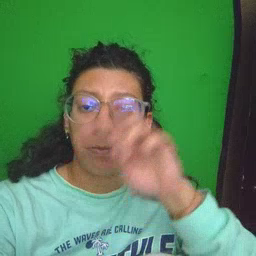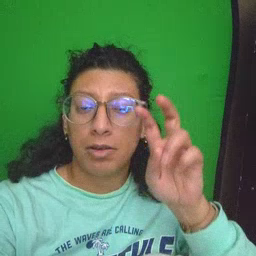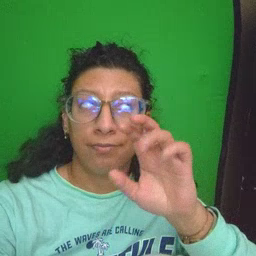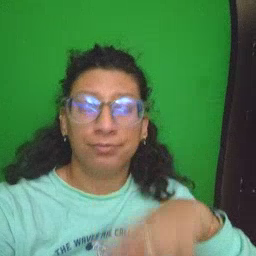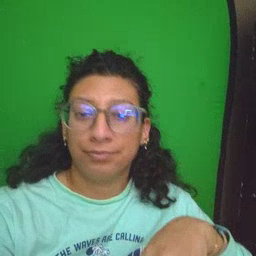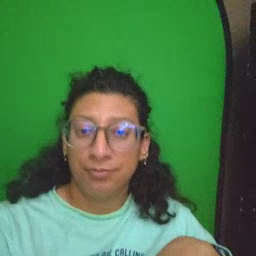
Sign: puzzle